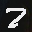
Label: 2